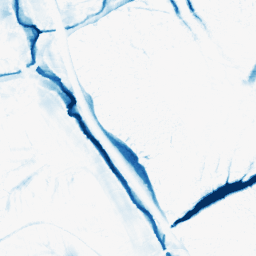
Category: morphological
Decomposition family: morphological_ellipse
Decomposition parameters: operation: closing
width: 20
height: 30
Upsampling method: sinc_blackman
Upsampling parameters: scale: 4
kernel_size: 16
Upsampling scale: 4